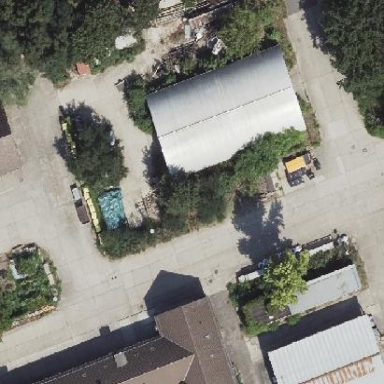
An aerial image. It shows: Commercial building with round metal roof.